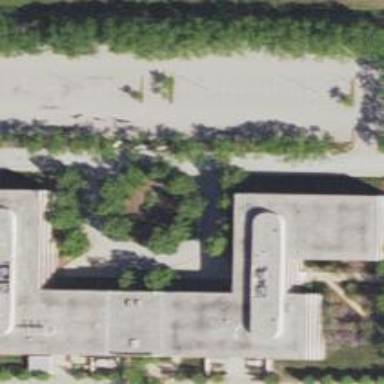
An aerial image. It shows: Office building.